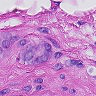
Metastatic tissue present: yes